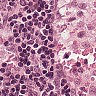
Metastatic tissue present: no